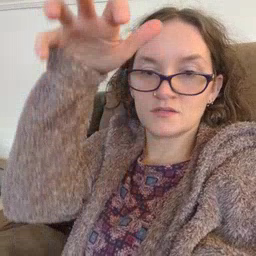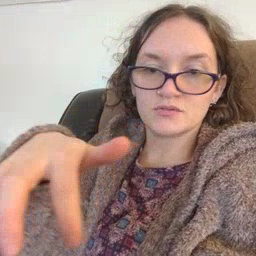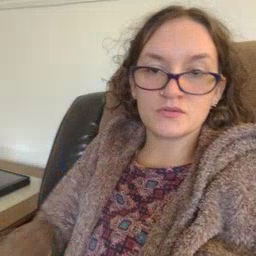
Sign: alligator